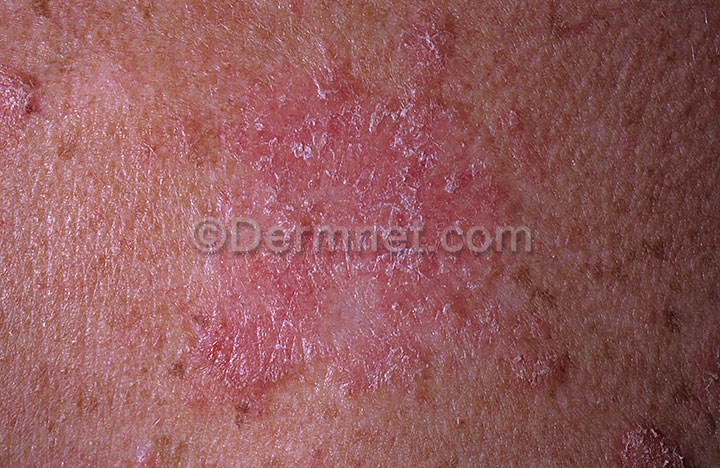
Disease: Lupus and other Connective Tissue diseases